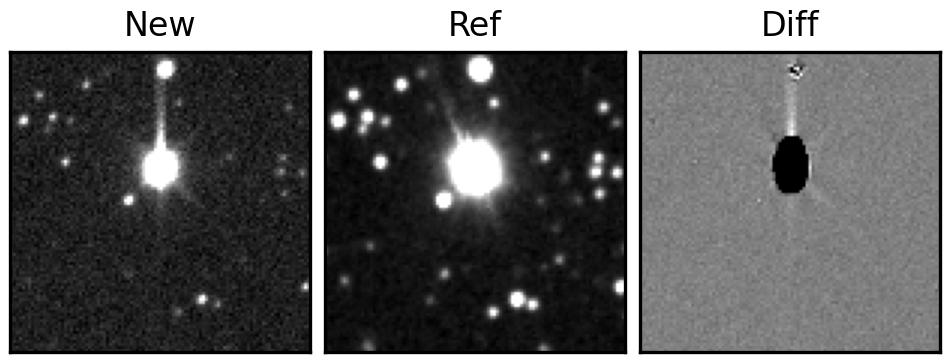
Label: bogus